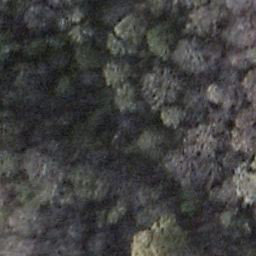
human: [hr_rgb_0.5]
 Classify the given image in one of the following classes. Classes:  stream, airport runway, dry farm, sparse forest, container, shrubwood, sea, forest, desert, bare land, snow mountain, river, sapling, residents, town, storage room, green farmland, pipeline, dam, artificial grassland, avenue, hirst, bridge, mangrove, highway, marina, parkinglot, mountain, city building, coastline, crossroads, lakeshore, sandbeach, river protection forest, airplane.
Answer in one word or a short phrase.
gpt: shrubwood